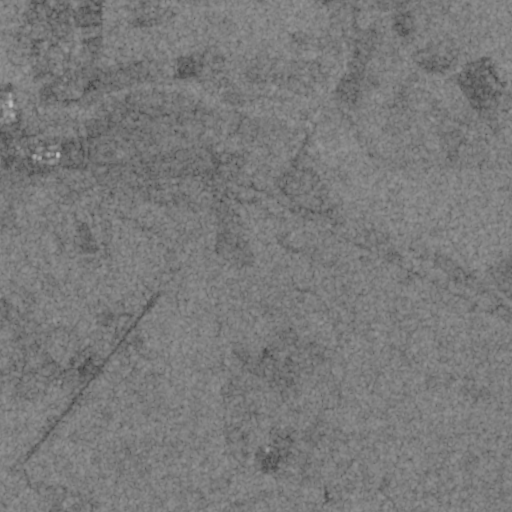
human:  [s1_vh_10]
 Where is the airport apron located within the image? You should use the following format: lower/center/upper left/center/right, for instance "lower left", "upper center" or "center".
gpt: The airport apron is located in the lower left of the image.
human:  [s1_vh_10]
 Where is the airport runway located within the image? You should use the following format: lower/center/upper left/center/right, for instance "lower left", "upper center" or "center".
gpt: The airport runway is located in the lower left of the image.
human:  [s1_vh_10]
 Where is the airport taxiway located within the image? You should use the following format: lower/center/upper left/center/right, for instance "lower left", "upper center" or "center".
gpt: The airport taxiway is located in the lower left of the image.
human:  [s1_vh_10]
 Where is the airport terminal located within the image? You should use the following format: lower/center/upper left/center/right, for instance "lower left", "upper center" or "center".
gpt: The airport terminal is located in the lower left of the image.
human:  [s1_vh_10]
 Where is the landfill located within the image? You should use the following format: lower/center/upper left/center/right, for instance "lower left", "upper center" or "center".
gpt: The landfill is located in the upper right of the image.
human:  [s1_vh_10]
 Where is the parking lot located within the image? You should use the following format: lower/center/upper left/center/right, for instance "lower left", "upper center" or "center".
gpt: The parking lot is located in the lower left of the image.
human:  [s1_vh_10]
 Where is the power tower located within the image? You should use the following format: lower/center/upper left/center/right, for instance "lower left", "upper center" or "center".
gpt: There is no power tower in the image.

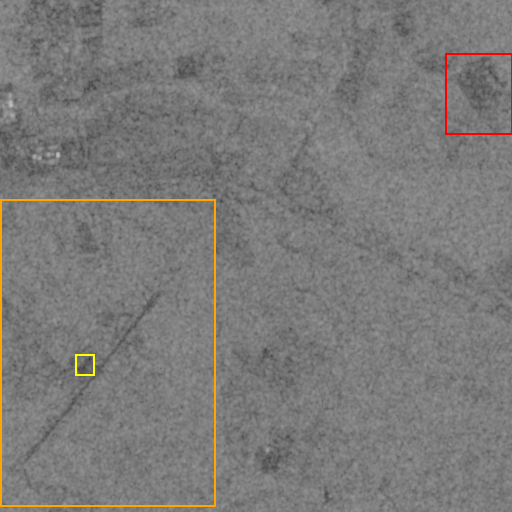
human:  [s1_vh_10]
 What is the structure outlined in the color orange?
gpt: The structure outlined in orange is an airport.
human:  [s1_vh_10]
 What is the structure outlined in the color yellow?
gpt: The structure outlined in yellow is an airport apron.
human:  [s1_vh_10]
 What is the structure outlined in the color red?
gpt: The structure outlined in red is a landfill.
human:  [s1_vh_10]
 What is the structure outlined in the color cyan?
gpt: There is no cyan outline.